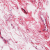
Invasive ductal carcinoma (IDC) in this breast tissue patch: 0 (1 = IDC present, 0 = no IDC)